Question: My are quite large and cannot be shortened, seems to be unable to handle large names and break UI (refer to image). I found <URL>. This means UI still breaks.
Is there any plugin available to do this?

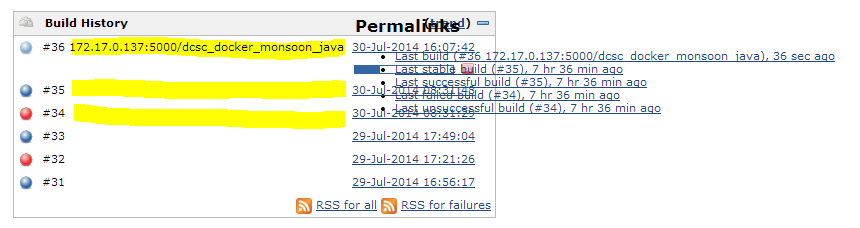
Answer: Downgrade to 1.571, or wait for 1.576 to be released that will include a fix. From the <URL>, :
> Modernized sidebar '<l:pane>'s and making them work better with new layout. (issue 23810)